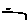
Label: line